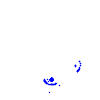
Particle: kaon